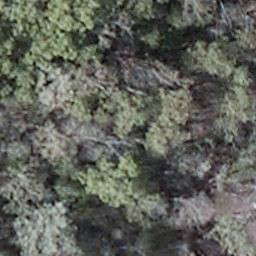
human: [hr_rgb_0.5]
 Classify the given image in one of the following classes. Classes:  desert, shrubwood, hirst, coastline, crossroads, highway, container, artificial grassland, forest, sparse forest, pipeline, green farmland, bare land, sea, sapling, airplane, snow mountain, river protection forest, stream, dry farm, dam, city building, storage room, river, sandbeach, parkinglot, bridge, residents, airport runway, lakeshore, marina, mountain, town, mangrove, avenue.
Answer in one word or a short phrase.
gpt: shrubwood